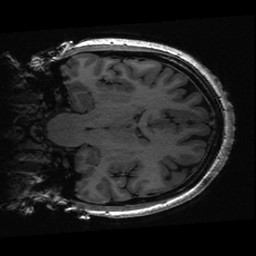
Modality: T1w
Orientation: coronal
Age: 35
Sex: female